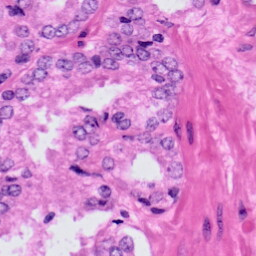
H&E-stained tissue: Prostate